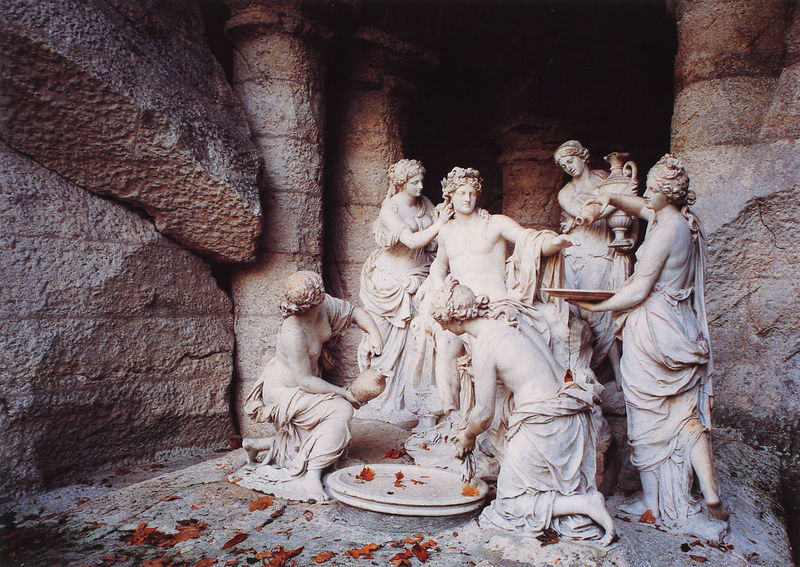
Titel: Versailles, Garten, Skulpturen im Bad des Apollo
Künstler: Francois Girardon
Standort: Versailles (EU - F)
Schlagwörter: fuß, gruppe, laub, mann, nackt, wasser, weiß, frauen, brust, kleid, säulen, schale, höhle, kanne, krug, skulptur, herbst, zopf, muse, bad, waschen, antike, becken, musen, grotte, apoll, dienerinnen, apollo, waschung, gießen